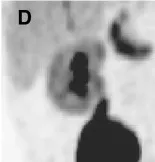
18F-DOPA PET/CT Pancreatic Imaging. 18F-DOPA PET/CT imaging in the case described demonstrates diffuse pancreatic uptake (a-c). With merged coronal.
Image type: radiology (pet)